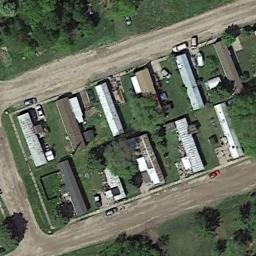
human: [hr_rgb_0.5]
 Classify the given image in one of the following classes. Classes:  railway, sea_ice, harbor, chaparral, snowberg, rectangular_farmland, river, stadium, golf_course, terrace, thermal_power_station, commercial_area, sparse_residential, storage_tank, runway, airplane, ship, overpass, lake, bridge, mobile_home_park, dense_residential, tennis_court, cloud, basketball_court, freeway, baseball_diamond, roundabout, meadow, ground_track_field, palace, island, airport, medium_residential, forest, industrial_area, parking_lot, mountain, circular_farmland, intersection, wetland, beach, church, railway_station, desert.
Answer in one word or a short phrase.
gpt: mobile_home_park